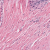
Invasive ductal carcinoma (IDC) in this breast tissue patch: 0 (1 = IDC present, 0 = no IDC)